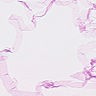
Metastatic tissue present: no